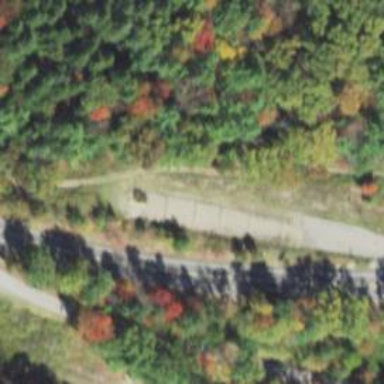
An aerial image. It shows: Escape road.